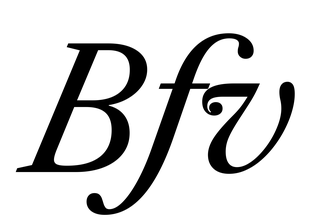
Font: LibreCaslonText-Italic_Italic